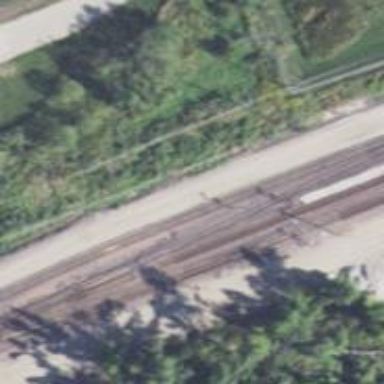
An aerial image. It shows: Railway track.